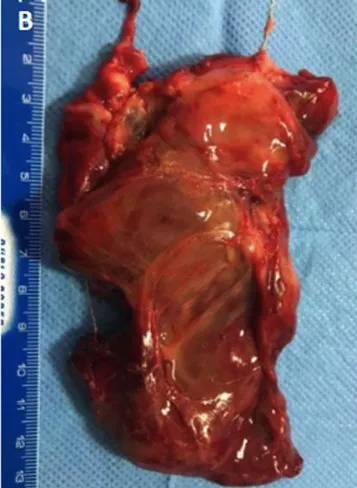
Myoma externalized through the vagina.
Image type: medical_photograph (other_medical_photograph)